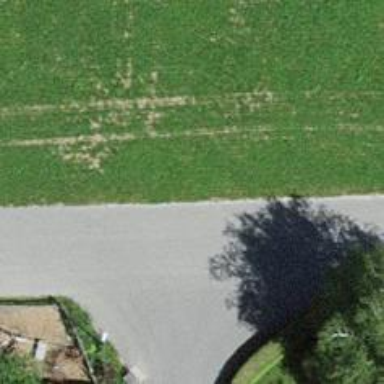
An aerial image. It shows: Unclassified paved road with grade 1 track type surface.